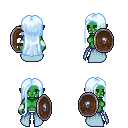
a pixel art fantasy rpg character, female body template, orc, green skin, overskirt, white pants, white cyan extra-long hairstyle, white cloth bracers, black slippers, shield, four views (front, back, left, right), 2x2 character sprite sheet, small pixel art, hard edges, no anti-aliasing